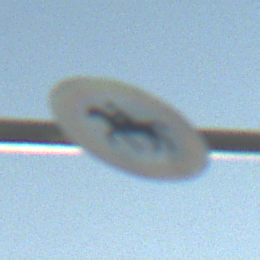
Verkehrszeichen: VerbotReiter
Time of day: SunriseSunset
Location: Outdoor (Beach)
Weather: Clear
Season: NotSpecified
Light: Natural